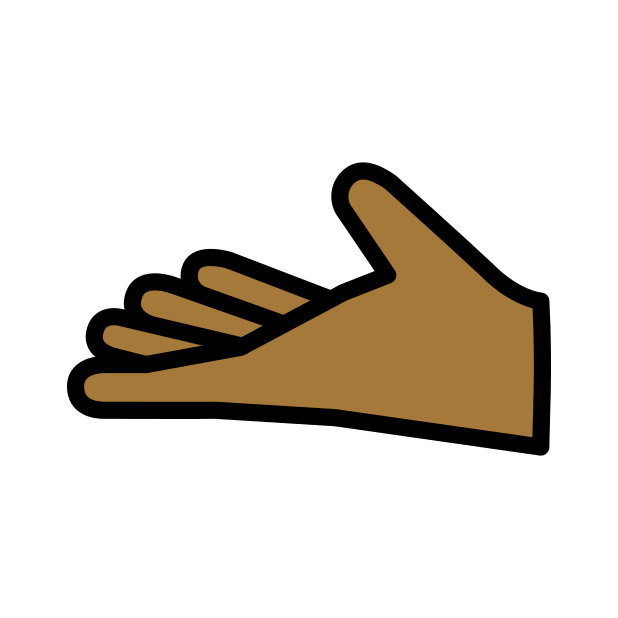
palm up hand: medium-dark skin tone